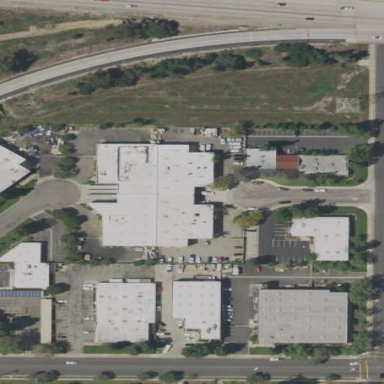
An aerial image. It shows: Industrial building.